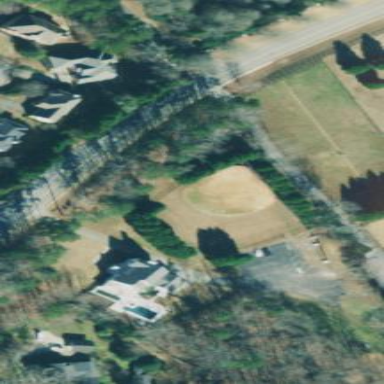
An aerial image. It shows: Baseball pitch for leisure and sports activities.